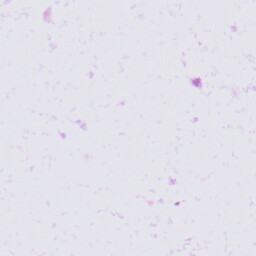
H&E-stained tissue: Skin